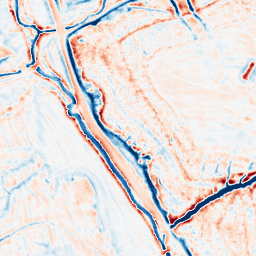
Category: edge_preserving
Decomposition family: bilateral
Decomposition parameters: d: 15
sigma_color: 150
sigma_space: 100
Upsampling method: sinc_hamming
Upsampling parameters: scale: 4
kernel_size: 8
Upsampling scale: 4